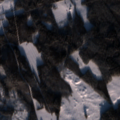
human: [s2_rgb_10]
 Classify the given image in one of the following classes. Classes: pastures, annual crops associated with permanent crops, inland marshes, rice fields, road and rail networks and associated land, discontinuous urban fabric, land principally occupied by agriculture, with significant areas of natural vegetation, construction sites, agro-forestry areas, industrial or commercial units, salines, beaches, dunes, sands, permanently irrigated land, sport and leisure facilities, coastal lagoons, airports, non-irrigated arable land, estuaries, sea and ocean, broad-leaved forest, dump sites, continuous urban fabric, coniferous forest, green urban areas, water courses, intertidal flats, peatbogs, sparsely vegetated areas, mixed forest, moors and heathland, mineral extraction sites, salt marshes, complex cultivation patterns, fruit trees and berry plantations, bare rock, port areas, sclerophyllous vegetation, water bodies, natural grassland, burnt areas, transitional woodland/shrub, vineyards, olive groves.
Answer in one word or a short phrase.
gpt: land principally occupied by agriculture, with significant areas of natural vegetation, broad-leaved forest, coniferous forest, mixed forest, transitional woodland/shrub